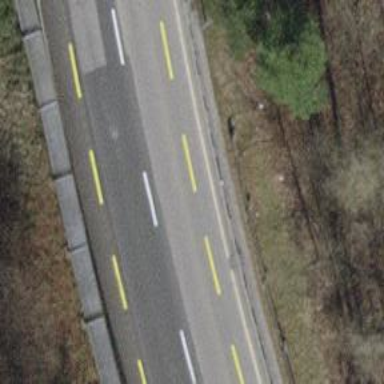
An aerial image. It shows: Primary highway with asphalt surface and designated lane for cyclists.